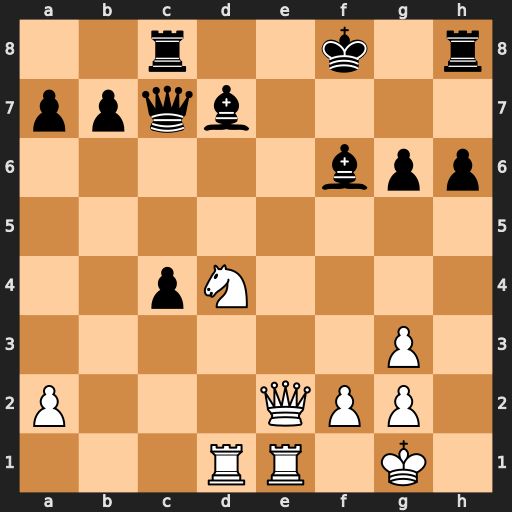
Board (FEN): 2r2k1r/ppqb4/5bpp/8/2pN4/6P1/P3QPP1/3RR1K1
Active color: w
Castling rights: -
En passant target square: -
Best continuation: Ne6+ Bxe6 Qxe6 Bg5 Rd7 Qxd7 Qxd7